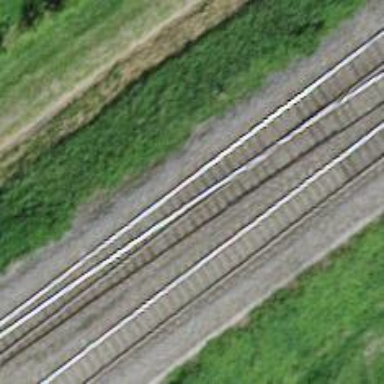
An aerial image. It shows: Single-track electrified railway siding with contact line for service.